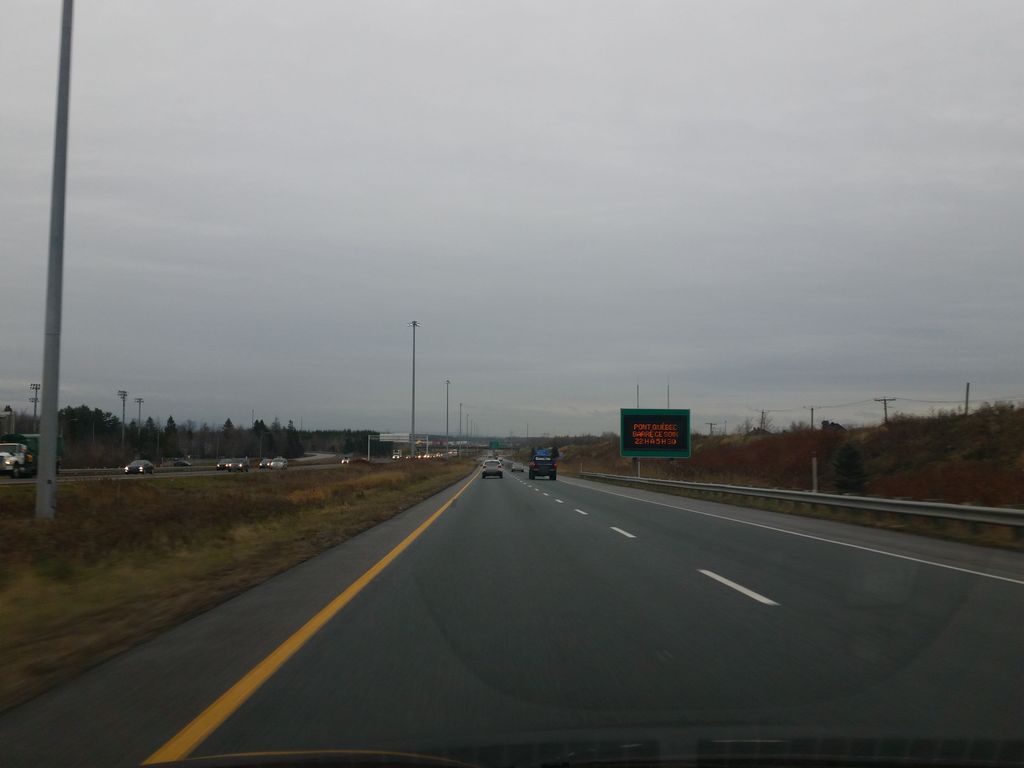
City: quebec_city